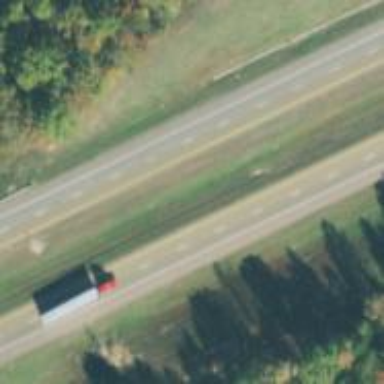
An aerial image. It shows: Asphalt road classified as trunk highway.